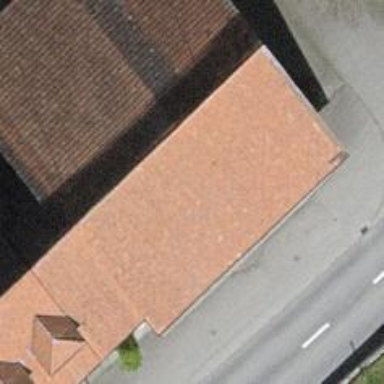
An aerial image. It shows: Restaurant.